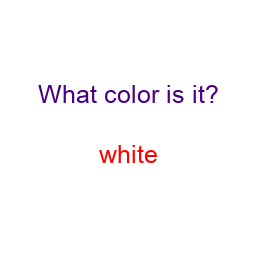
Color: red
Color name shown: white
Background color: white
Question text color: indigo